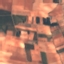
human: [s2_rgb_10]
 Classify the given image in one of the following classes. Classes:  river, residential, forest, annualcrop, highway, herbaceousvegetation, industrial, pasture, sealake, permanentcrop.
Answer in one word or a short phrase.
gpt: PermanentCrop